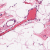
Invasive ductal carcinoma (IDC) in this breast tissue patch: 0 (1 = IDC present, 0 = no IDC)